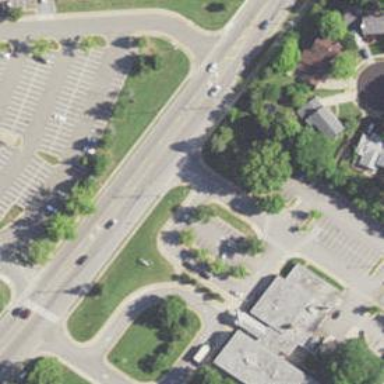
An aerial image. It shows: Unmarked crossing on the road.